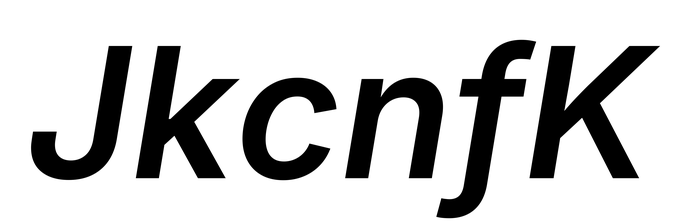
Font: Inter-Italic_SemiBold_Italic